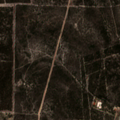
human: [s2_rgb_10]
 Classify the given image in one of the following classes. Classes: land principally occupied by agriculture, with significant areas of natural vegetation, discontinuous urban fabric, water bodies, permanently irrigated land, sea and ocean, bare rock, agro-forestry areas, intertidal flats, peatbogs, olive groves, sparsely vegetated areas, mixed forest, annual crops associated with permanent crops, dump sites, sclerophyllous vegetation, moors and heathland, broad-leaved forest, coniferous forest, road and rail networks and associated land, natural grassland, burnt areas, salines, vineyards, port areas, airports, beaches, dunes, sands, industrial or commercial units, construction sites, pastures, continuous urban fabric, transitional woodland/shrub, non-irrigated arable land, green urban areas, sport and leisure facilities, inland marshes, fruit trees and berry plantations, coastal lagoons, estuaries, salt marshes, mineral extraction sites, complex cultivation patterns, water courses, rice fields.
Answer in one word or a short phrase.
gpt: continuous urban fabric